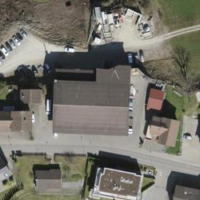
EUNIS habitat code: 54
Species observed at this site:
Filipendula ulmaria